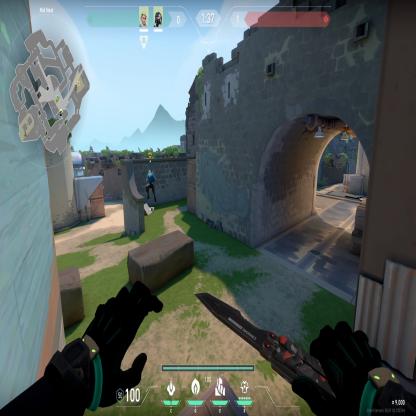
Label: teammate